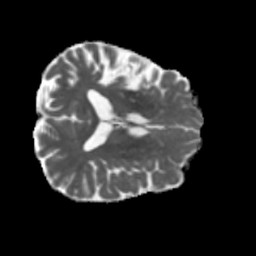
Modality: MD
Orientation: axial
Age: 58
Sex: male
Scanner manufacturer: siemens
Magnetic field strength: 3 T
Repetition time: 5.47 s
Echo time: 0.0854 s